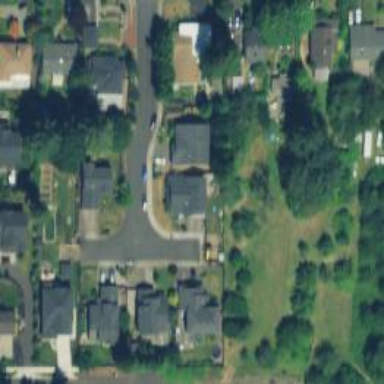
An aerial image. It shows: Residential road with sidewalk on the left side.